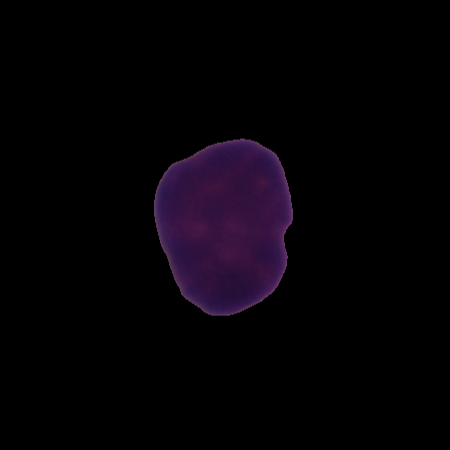
Label: healthy